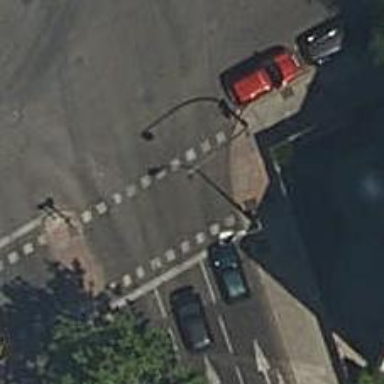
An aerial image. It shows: Zebra crossing with traffic signals. The crossing is marked by traffic lights.